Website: walmart
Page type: account-selection
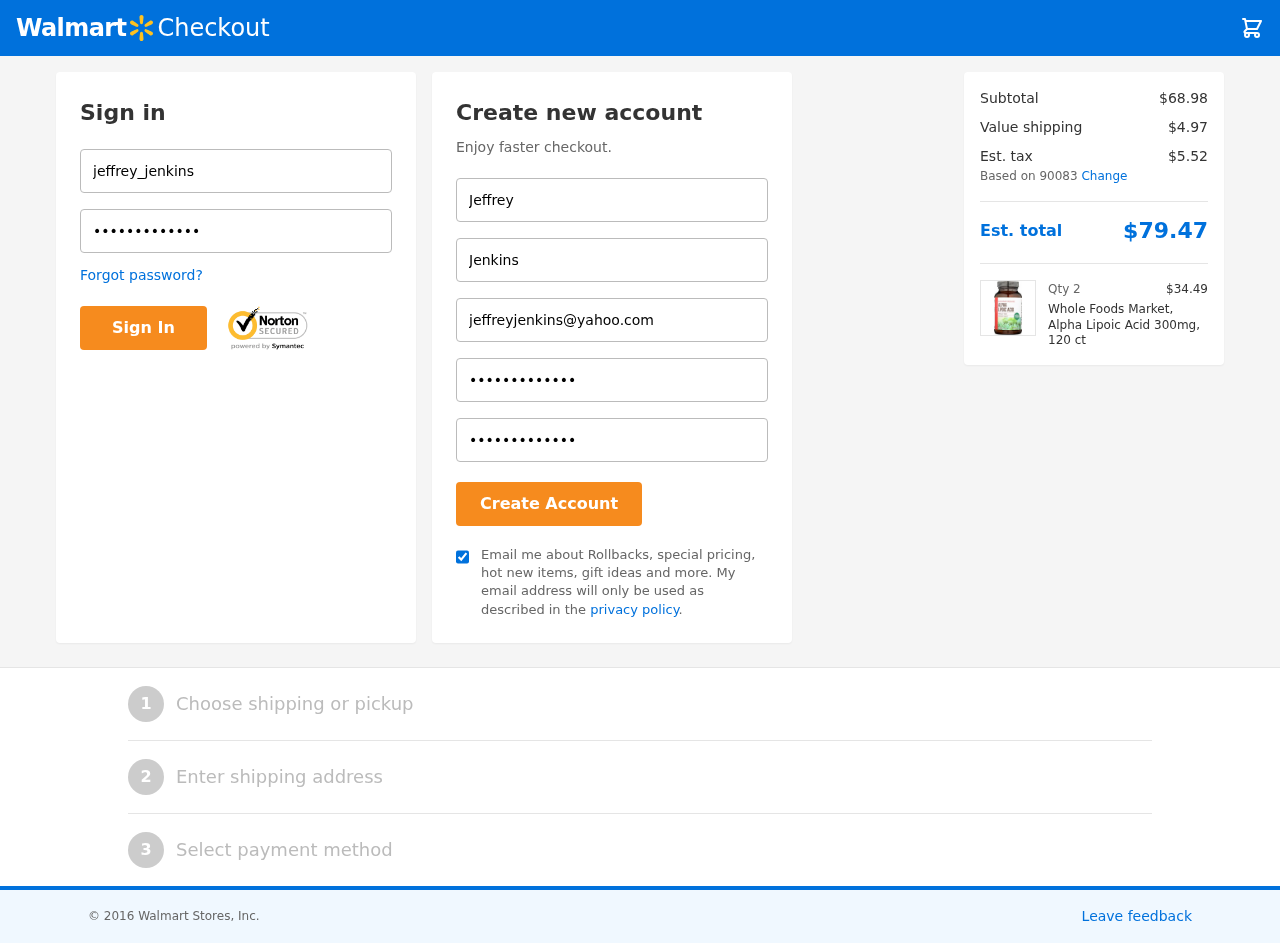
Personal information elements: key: PII_EMAIL
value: jeffreyjenkins@yahoo.com
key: PII_FIRSTNAME
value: Jeffrey
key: PII_LASTNAME
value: Jenkins
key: PII_LOGIN_USERNAME
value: jeffrey_jenkins
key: PII_POSTCODE
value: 90083
Product elements: key: PRODUCT1_NAME
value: Whole Foods Market, Alpha Lipoic Acid 300mg, 120 ct
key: PRODUCT1_PRICE
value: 34.49
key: PRODUCT1_QUANTITY
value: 2
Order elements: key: ORDER_SUBTOTAL
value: $68.98
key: ORDER_SHIPPING_COST
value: $4.97
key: ORDER_TAX
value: $5.52
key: ORDER_TOTAL
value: $79.47